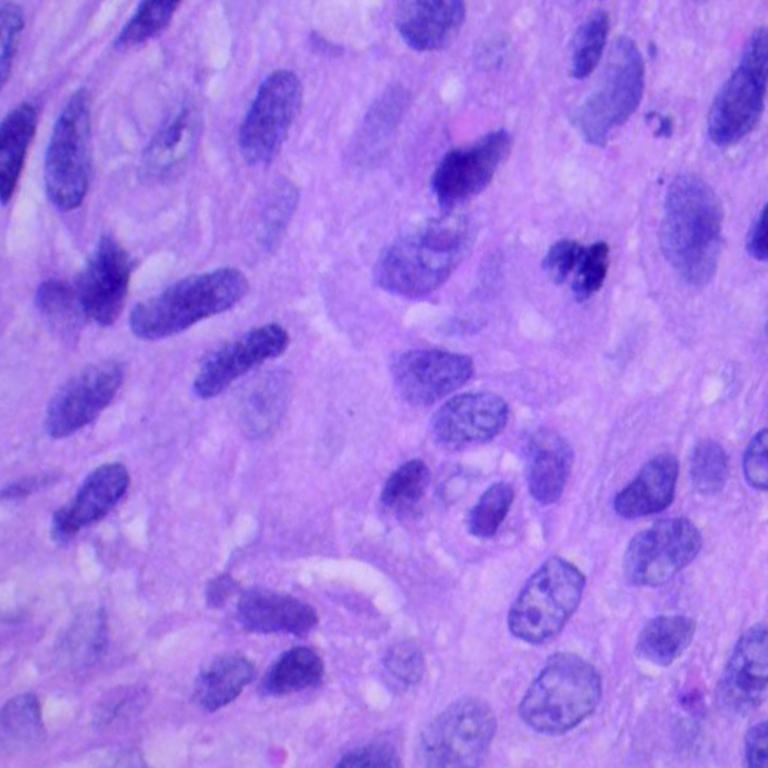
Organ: lung
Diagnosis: squamous carcinomas